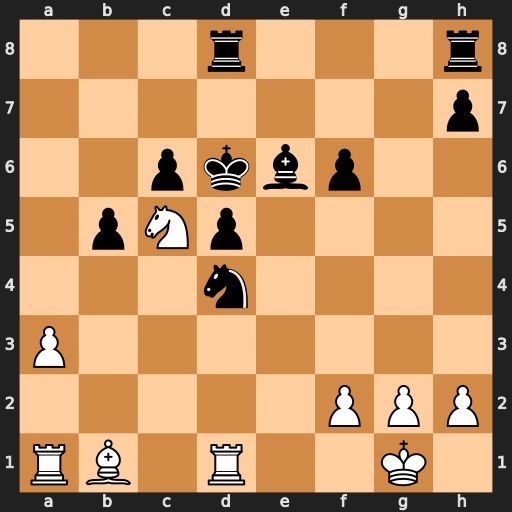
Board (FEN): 3r3r/7p/2pkbp2/1pNp4/3n4/P7/5PPP/RB1R2K1
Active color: w
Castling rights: -
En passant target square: -
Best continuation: Nb7+ Kc7 Nxd8